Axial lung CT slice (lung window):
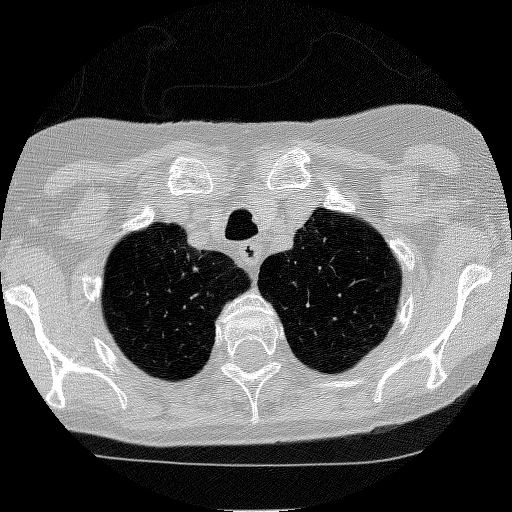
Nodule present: no